Question: >
<URL>
I need to iterate thorough the mysql rows. For an example, if question id is 1 all the answers have to display under the question 1. I am a beginner to php , can any one please help me??

---
'''
<?php
$result = select("SELECT * FROM questions WHERE question_id=1");
$row = mysql_fetch_array($result);
?>
<table width="581" height="299" border="1">
<tr>
<td>Union Assurance Questionnaire</td>
</tr>
<tr>
<td>1.<?php echo $row['questions']; ?>
</td>
</tr>
<tr>
<td>&nbsp;</td>
</tr>
<tr>
<td>&nbsp;</td>
</tr>
</table>
<?php
$result = select("SELECT * FROM questions WHERE question_id=2");
$row = mysql_fetch_array($result);
?>
<table width="581" height="299" border="1">
<tr>
<td>2.<?php echo $row['questions']; ?>
</td>
</tr>
<tr>
<td>&nbsp;</td>
</tr>
<tr>
<td>&nbsp;</td>
</tr>
</table>
'''
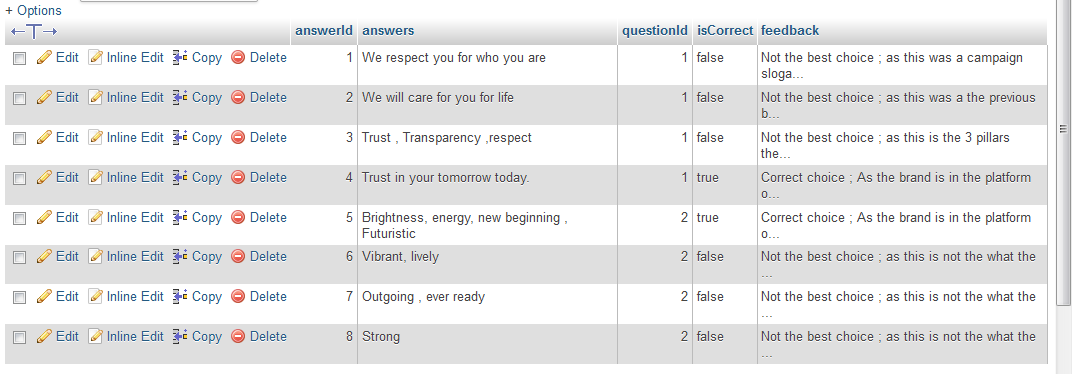
Answer: use like this
'''
<?php
while($row = mysql_fetch_array($result))
{
?>
<table width="581" height="299" border="1">
<tr>
<td>Union Assurance Questionnaire</td>
</tr>
<tr>
<td>1.<?php echo $row['questions']; ?>
</td>
</tr>
<tr>
<td>&nbsp;</td>
</tr>
<tr>
<td>&nbsp;</td>
</tr>
</table>
<?php
}
?>
'''
You have to use 'while() loop' for iterating all possible answers.